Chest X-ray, PA view. Patient: 44 years old, sex M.
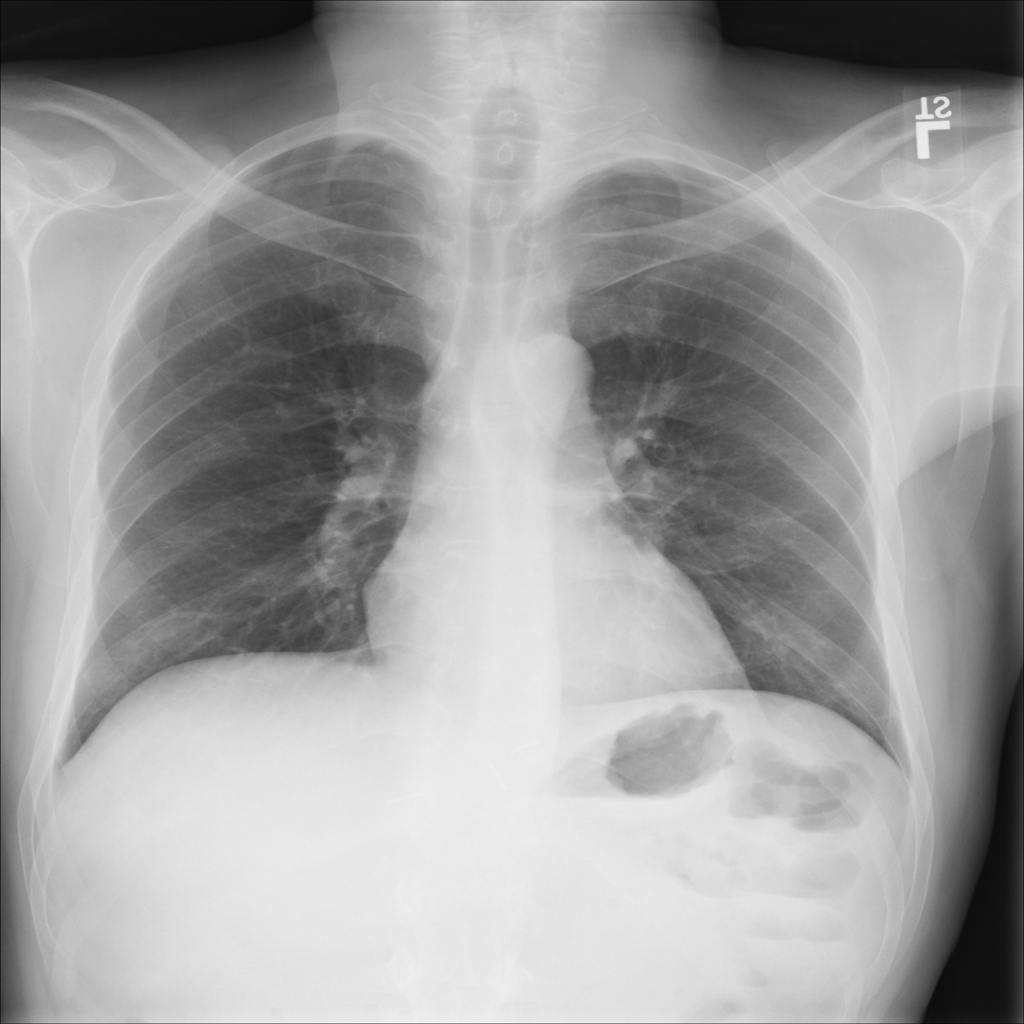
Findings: No Finding